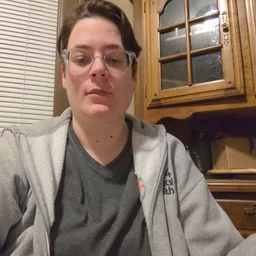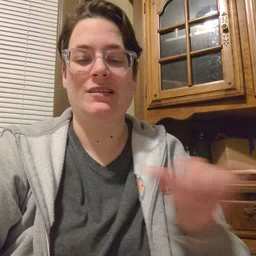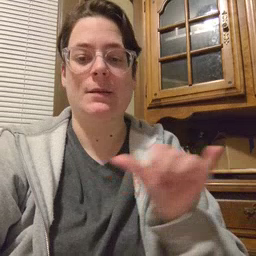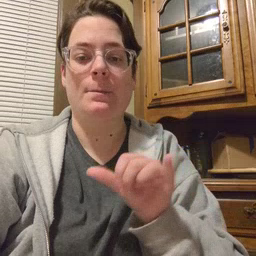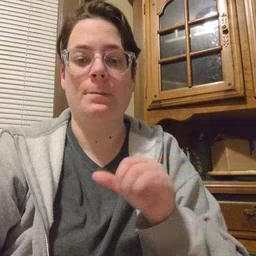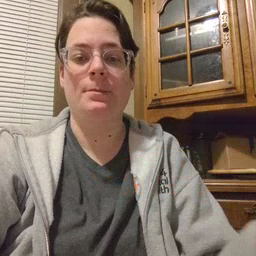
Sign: same